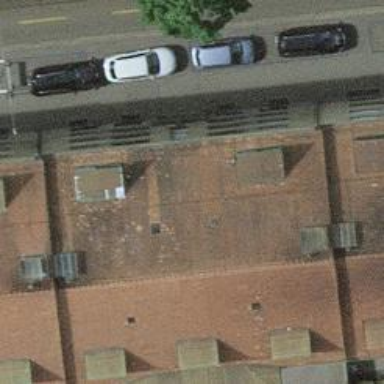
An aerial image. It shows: Building with gabled roof.